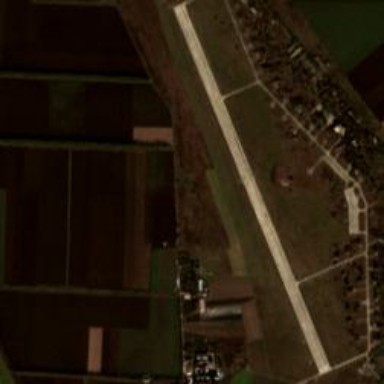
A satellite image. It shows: Aerodrome that serves as military airfield.